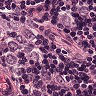
Metastatic tissue present: yes